Question: I've built a small Ionic App in WebStorm using a simple tutorial for building a side-menu. It runs and everything when I bring it up in an emulator using Cordova, but none of the styling from Ionic seems to be working, even though it all appears to be part of my project and is referenced in the index file.
'''
<html>
<head>
<meta charset="utf-8">
<meta name="viewport" content="initial-scale=1, maximum-scale=1, user-scalable=no, width=device-width">
<link href="lib/ionic/css/ionic.css" rel="stylesheet">
<link href="css/style.css" rel="stylesheet">
<!-- IF using Sass (run gulp sass first), then uncomment below and remove the CSS includes above
<link href="css/ionic.app.css" rel="stylesheet">
-->
<!-- ionic/angularjs js -->
<script src="lib/ionic/js/ionic.bundle.js"></script>
<!-- cordova script (this will be a 404 during development) -->
<script src="cordova.js"></script>
<!-- your app's js -->
<script src="js/app.js"></script>
<script src="js/controllers.js"></script>
<script src="js/services.js"></script>
</head>
<body ng-app="roo">
<ion-side-menus>
<ion-side-menu-content ng-controller="NavCtrl">
<ion-header-bar class="bar-positive">
<div class="buttons">
<button class="button icon button-clear ion-navicon-round"
ng-click="toggleLeft()"></button>
</div>
<h1 class="title">Sidemenu</h1>
</ion-header-bar>
</ion-side-menu-content>
<ion-side-menu side="left">
<ion-list>
<ion-item>Current Location</ion-item>
</ion-list>
<ion-list>
<ion-item>Messages</ion-item>
</ion-list>
<ion-list>
<ion-item>Travel</ion-item>
</ion-list>
<ion-list>
<ion-item>Profile</ion-item>
</ion-list>
<ion-list>
<ion-item>Interests</ion-item>
</ion-list>
</ion-side-menu>
</ion-side-menus>
</body>
</html>
'''

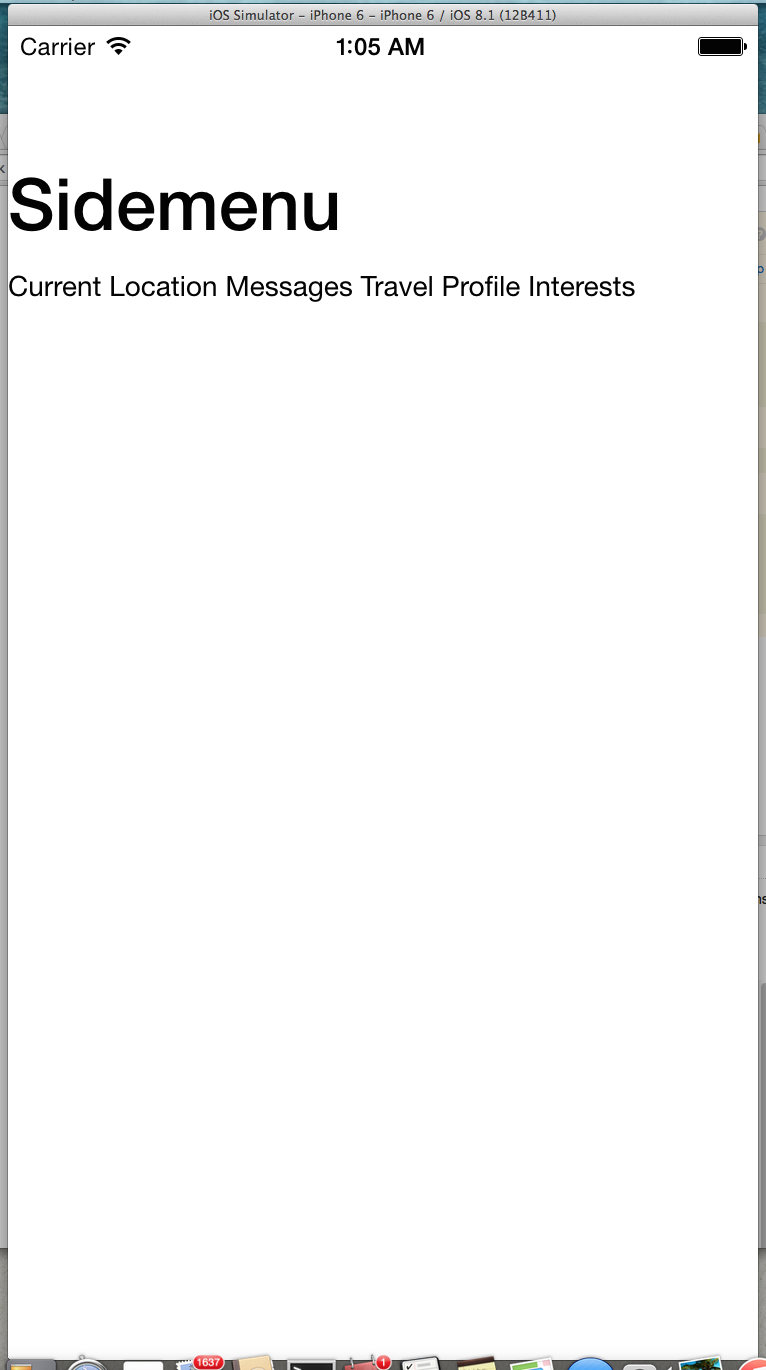
Answer: Making the following changes seemed to fix things, I also changed this into a template, but that had nothing to do with the fix:
'''
<ion-side-menus>
<ion-side-menu-content class="has-header" ng-controller="NavCtrl">
<ion-header-bar class="bar-positive">
<div class="buttons">
<button class="button icon button-clear ion-navicon-round"
ng-click="toggleLeft()"></button>
</div>
<h1 class="title" style="margin-left: 0">Roo</h1>
</ion-header-bar>
</ion-side-menu-content>
<ion-side-menu side="left">
<div class="list">
<a class="item item-icon-left" href="#">
<i class="icon roo-blue ion-home"></i>
<i class="roo-blue">Current Location</i>
</a>
<a class="item item-icon-left" href="#">
<i class="icon roo-blue ion-chatbubbles"></i>
<i class="roo-blue">Messages</i>
</a>
<a class="item item-icon-left" href="#">
<i class="icon roo-blue ion-plane"></i>
<i class="roo-blue">Travel</i>
</a>
<a class="item item-icon-left" href="#">
<i class="icon roo-blue ion-person"></i>
<i class="roo-blue">Profile</i>
</a>
<a class="item item-icon-left" href="#">
<i class="icon roo-blue ion-heart"></i>
<i class="roo-blue">Interests</i>
</a>
</div>
</ion-side-menu>
'''